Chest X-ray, PA view. Patient: 28 years old, sex M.
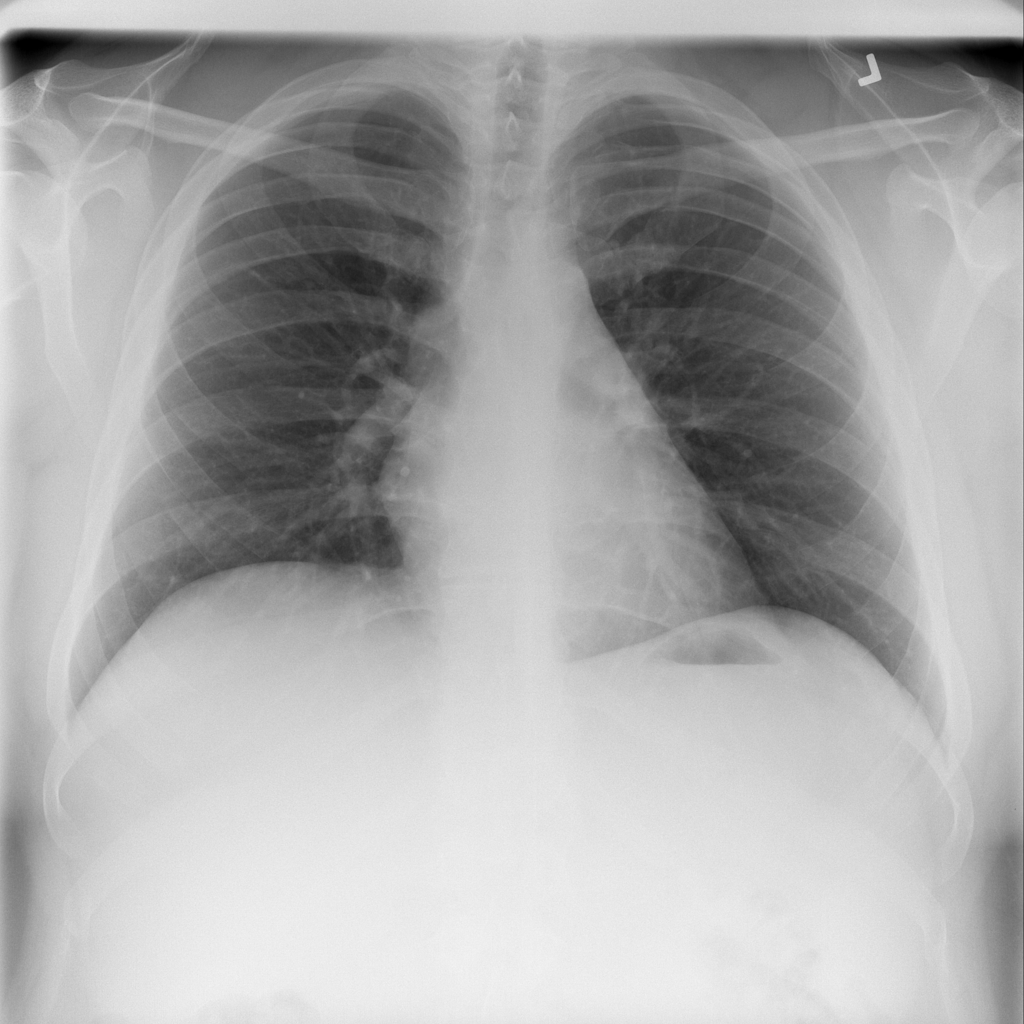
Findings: No Finding